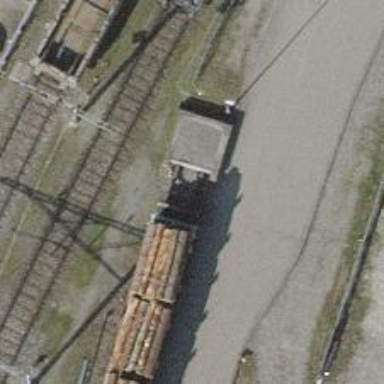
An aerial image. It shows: Rail yard with electrified rails and single track.